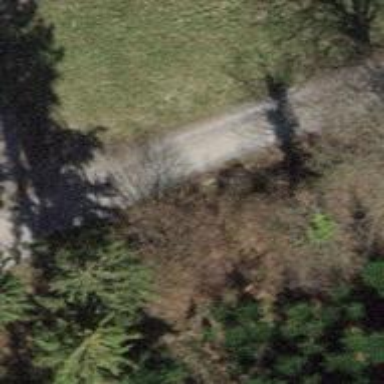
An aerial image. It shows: Brown bench in the vicinity.